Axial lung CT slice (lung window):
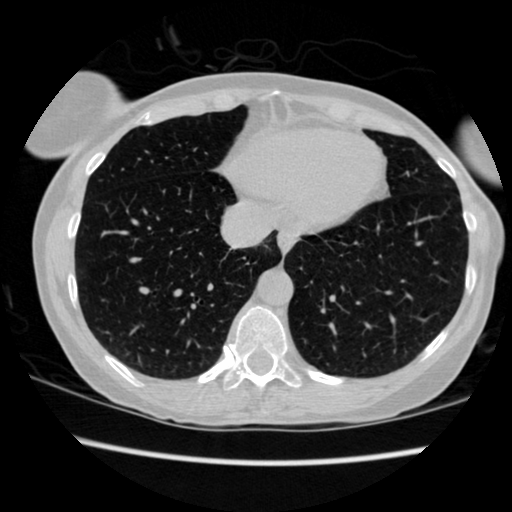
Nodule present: no